Field crop: maize
Growth stage: 1
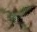
Species: atriplex